Interaction volume radius: 10 \u00c5
Interaction volume height: 35 \u00c5
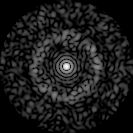
Disorder parameter: 0.844